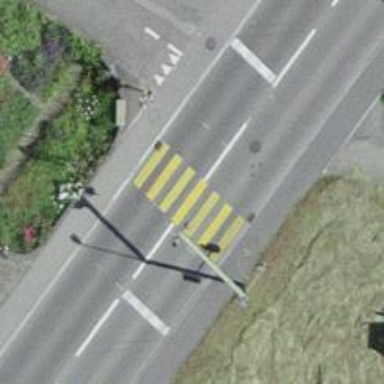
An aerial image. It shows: Traffic signal crossing.